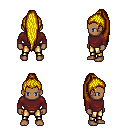
a pixel art fantasy rpg character, male body template, human, dark skin, maroon long-sleeve shirt, gold greaves, blonde extra-long topknot hairstyle, four views (front, back, left, right), 2x2 character sprite sheet, small pixel art, hard edges, no anti-aliasing